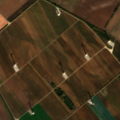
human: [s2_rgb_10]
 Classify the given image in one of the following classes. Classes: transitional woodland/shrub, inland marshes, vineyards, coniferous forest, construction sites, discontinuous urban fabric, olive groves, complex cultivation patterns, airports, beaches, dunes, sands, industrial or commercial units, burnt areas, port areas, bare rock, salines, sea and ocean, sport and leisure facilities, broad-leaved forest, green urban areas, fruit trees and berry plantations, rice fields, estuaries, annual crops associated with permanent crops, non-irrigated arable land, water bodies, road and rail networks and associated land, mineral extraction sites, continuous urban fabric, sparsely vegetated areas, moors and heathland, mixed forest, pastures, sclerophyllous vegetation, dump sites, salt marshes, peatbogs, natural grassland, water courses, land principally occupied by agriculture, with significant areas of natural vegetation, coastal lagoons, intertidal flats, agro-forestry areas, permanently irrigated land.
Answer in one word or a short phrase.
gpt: non-irrigated arable land, vineyards